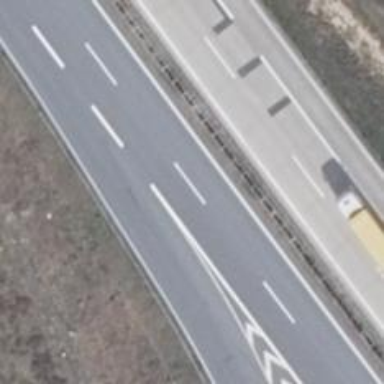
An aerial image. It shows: Asphalt motorway.